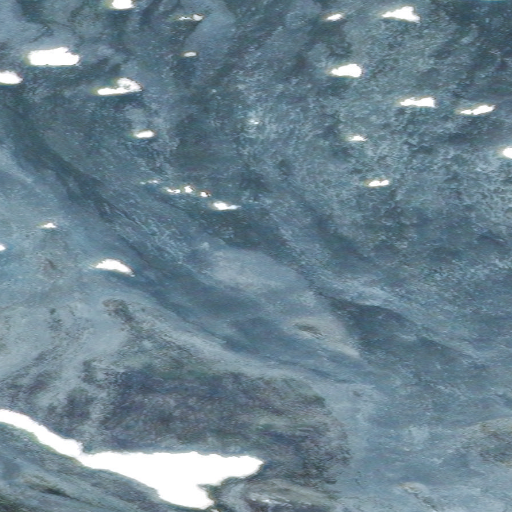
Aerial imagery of mountain in Alaska named Plateau Mountain containing only unknown